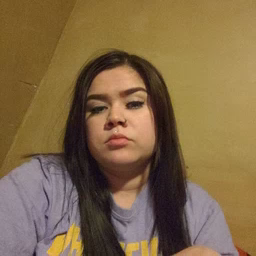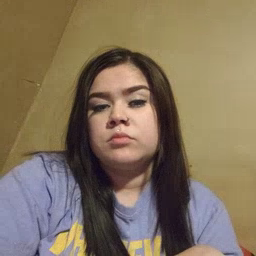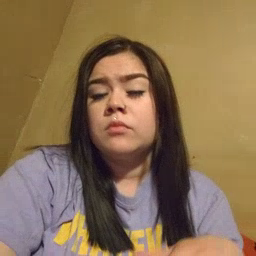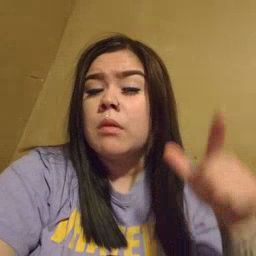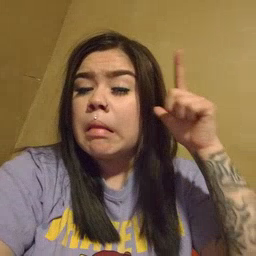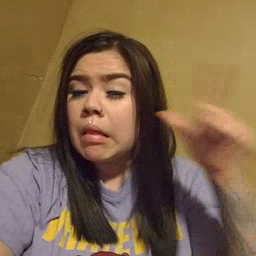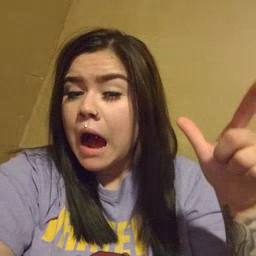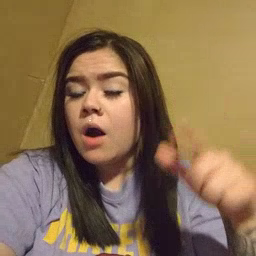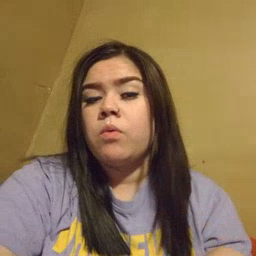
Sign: loud